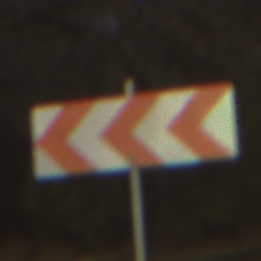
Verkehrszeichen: RichtungstafelnInKurvenGrossRechts
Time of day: SunriseSunset
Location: Outdoor (Nature)
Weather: Clear
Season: NotSpecified
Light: Natural